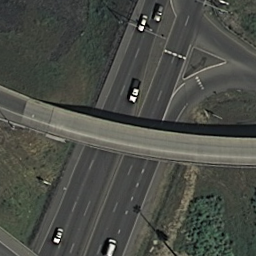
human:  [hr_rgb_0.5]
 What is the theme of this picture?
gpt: overpass